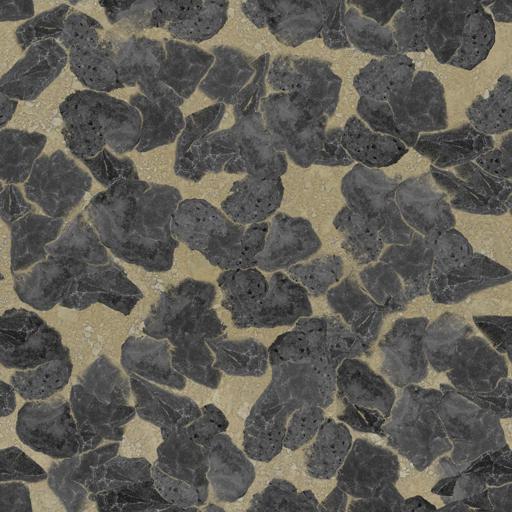
Tags: desert pebbles rocks sand stone